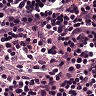
Metastatic tissue present: no